Field crop: maize
Growth stage: 2
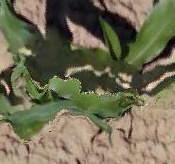
Species: maize